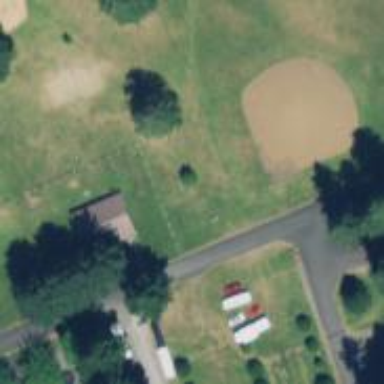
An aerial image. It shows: Disc golf pitch area for leisure land.